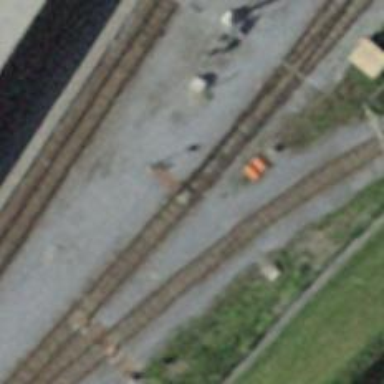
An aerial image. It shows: Railway switch.